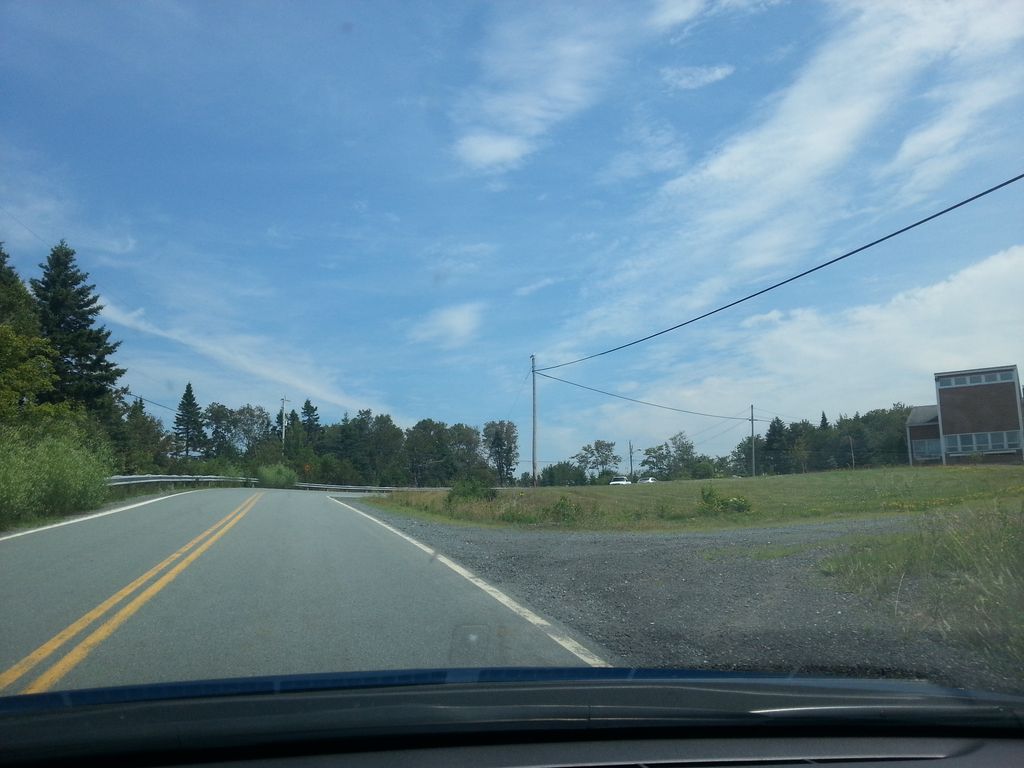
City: halifax